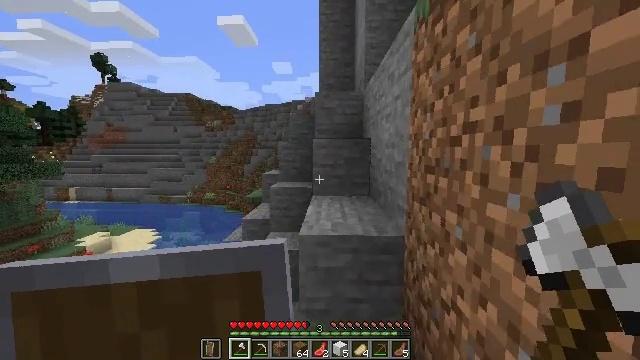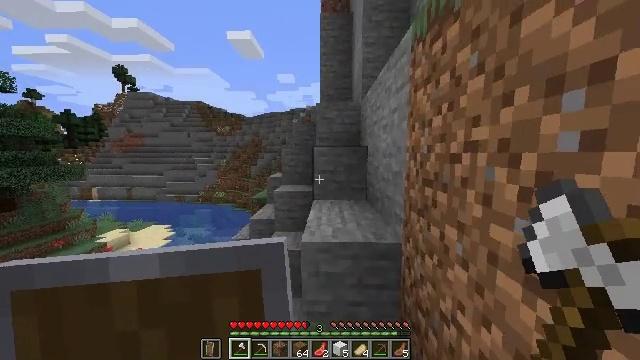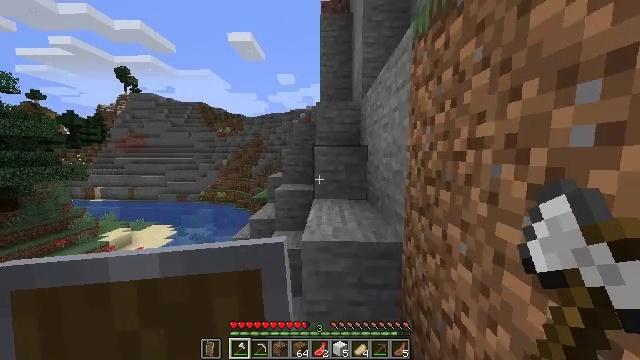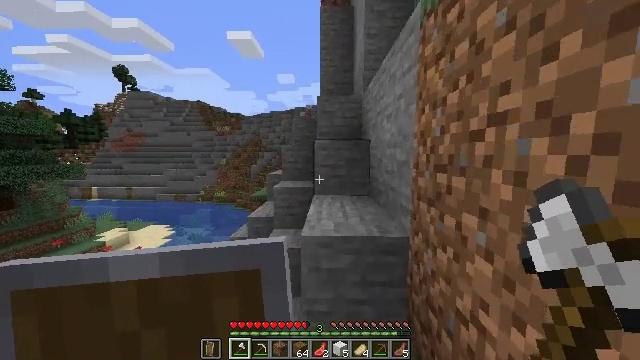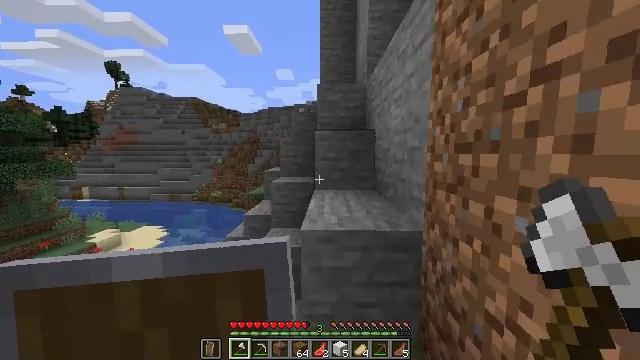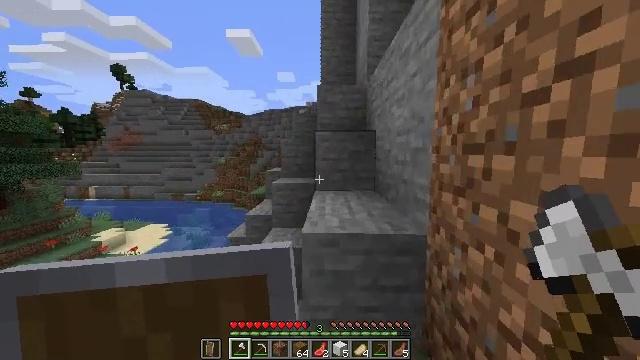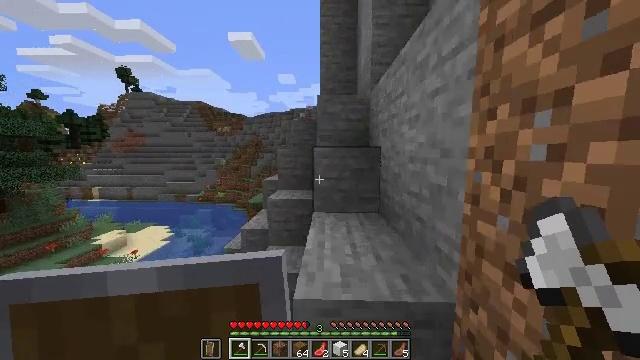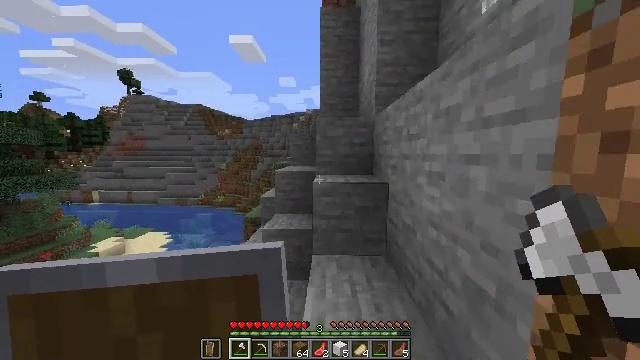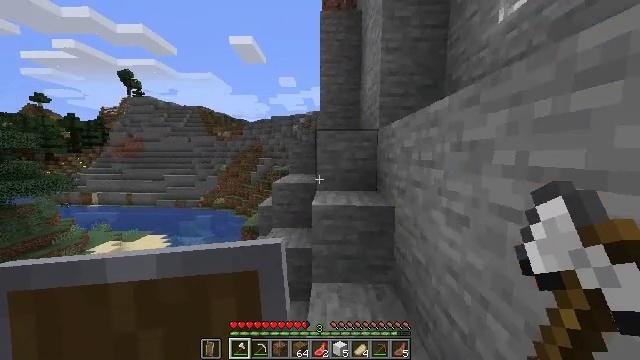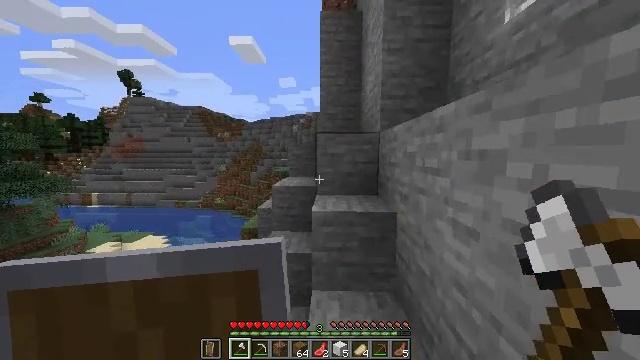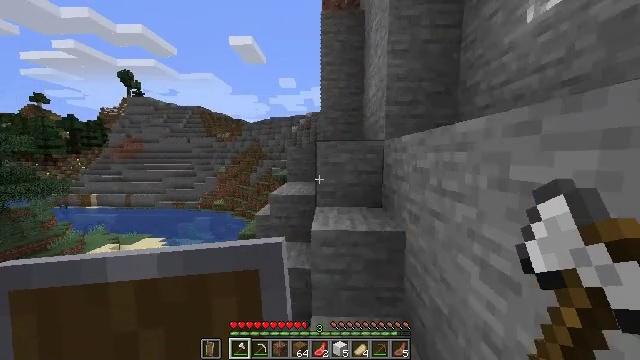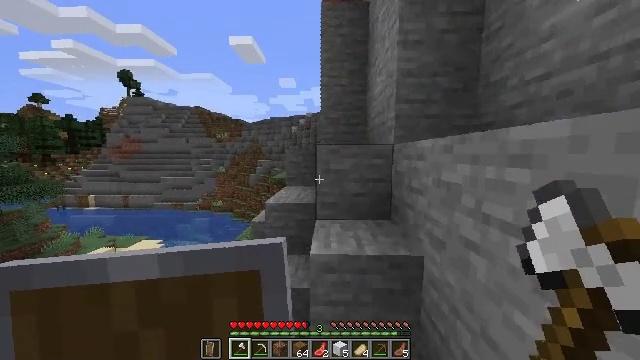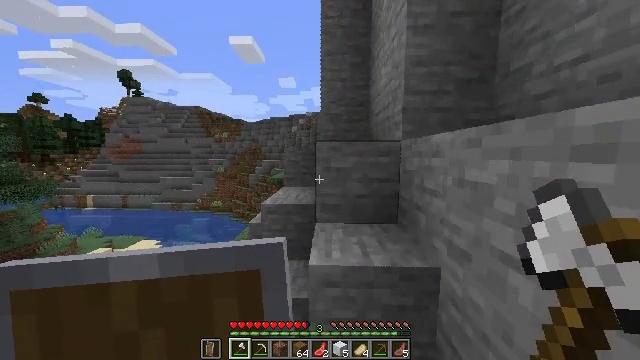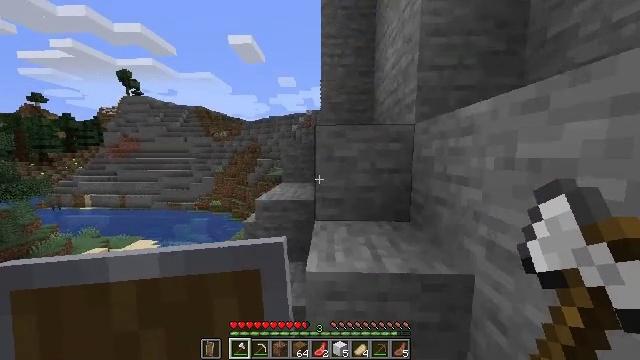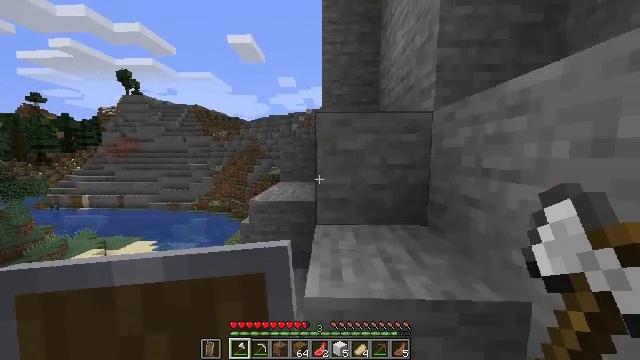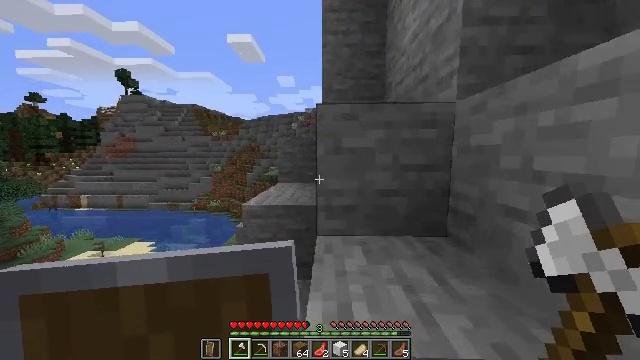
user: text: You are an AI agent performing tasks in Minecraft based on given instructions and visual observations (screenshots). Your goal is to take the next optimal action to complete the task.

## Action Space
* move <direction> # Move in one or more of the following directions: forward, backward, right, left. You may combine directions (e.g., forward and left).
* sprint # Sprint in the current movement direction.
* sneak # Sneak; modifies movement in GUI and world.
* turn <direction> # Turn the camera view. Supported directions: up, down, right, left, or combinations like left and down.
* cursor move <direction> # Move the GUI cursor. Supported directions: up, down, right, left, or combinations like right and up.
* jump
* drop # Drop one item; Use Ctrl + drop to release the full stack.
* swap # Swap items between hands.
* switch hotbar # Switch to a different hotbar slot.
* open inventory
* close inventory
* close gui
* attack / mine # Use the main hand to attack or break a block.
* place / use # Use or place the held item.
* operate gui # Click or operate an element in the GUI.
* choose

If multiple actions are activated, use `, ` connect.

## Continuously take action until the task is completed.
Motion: motion action
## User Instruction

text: Dig through gravel to clear a path.
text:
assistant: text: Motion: move forward, sprint, jump
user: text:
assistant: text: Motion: move forward, sprint, jump
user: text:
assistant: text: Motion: move forward, sprint, jump
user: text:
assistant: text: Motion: move forward, sprint, jump
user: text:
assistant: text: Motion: move forward, sprint, jump
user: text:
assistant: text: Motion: move forward, sprint, jump
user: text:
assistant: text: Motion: move forward, sprint, jump
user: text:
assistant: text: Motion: move forward, sprint, jump
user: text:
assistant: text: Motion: move forward, sprint, jump
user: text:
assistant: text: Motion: move forward, sprint, jump
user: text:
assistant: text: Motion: move forward, sprint, jump
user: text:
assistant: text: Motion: move forward, sprint, jump
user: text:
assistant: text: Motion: move forward, sprint, jump
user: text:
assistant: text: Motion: move forward, sprint, jump
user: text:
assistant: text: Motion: move forward, sprint, jump
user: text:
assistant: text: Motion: move forward, sprint, jump
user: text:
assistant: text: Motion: move forward, sprint, jump
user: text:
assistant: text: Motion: move forward, sprint, jump
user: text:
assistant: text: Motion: move forward, sprint, jump
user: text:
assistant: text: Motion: move forward, sprint, jump
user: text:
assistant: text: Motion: move forward, sprint, jump
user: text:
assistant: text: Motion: move forward, sprint, jump
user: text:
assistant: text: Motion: move forward, sprint, jump
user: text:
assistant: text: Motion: move forward, sprint, jump
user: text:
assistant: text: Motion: move forward, sprint, jump
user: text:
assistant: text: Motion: move forward, sprint, jump
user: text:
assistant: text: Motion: move forward, sprint, jump
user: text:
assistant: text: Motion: move forward, sprint, jump
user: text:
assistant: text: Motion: move forward and move left, sprint, jump
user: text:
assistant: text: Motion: move forward and move left, sprint, jump